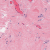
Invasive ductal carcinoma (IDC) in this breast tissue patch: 0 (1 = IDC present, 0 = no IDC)